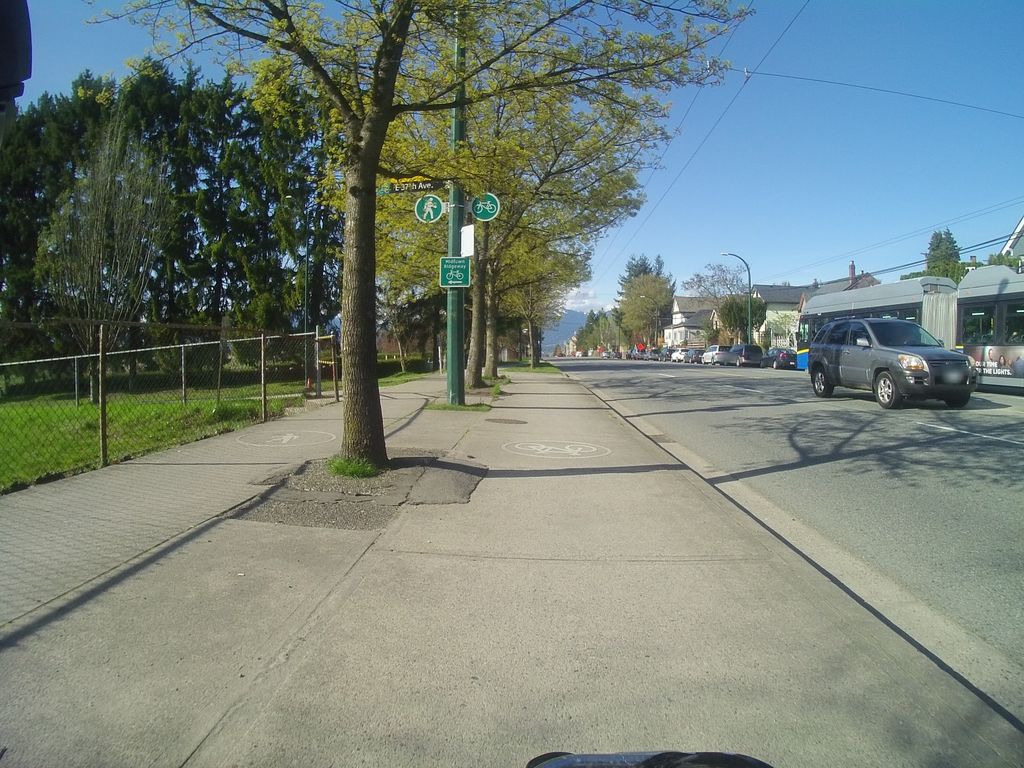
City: vancouver